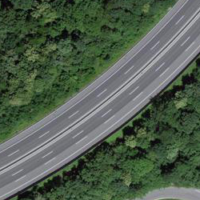
EUNIS habitat code: 57
Species observed at this site:
Corvus corax